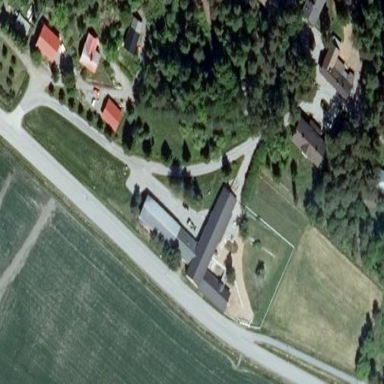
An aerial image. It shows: Stable.